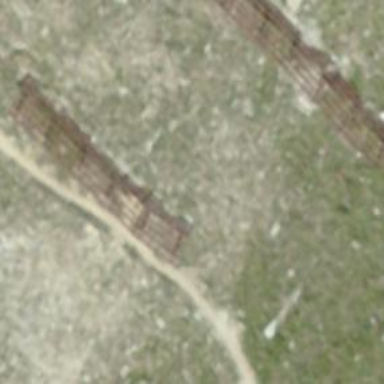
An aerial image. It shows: Snow fence.